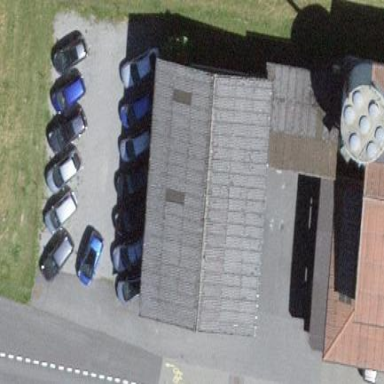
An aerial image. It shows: Shed.